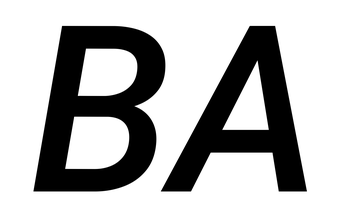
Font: Roboto-Italic_Medium_Italic